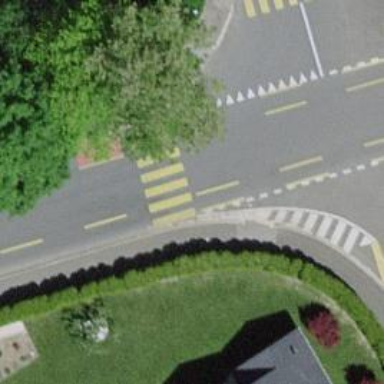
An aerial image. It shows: Marked crossing on the road.